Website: lowes
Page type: billing-address
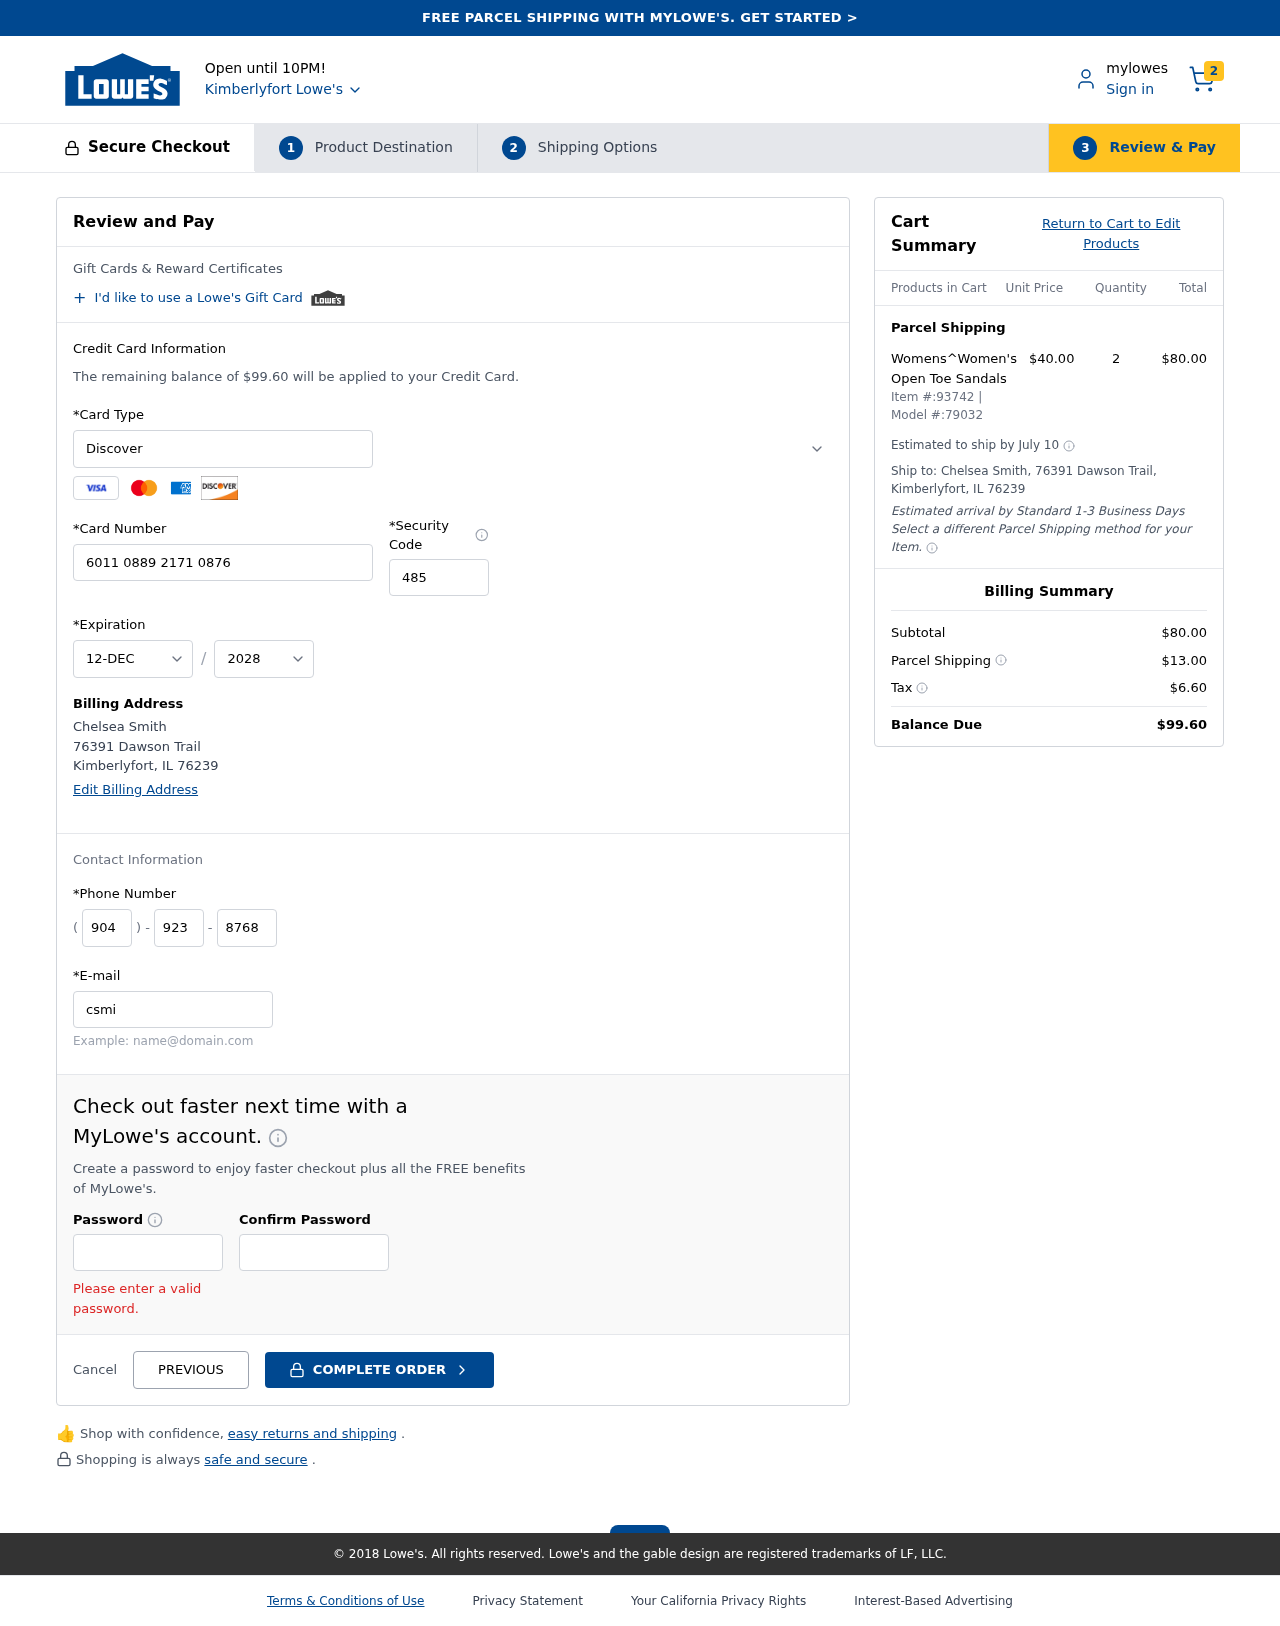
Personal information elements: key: PII_CARD_CVV
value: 485
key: PII_CARD_EXPIRY_MONTH
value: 12
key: PII_CARD_EXPIRY_YEAR
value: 28
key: PII_CARD_NUMBER
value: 6011 0889 2171 0876
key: PII_CARD_TYPE
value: Discover
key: PII_CITY
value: Kimberlyfort
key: PII_CITY_STATE_ZIP
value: Kimberlyfort, IL 76239
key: PII_EMAIL
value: csmith@gmail.com
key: PII_FULLNAME
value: Chelsea Smith
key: PII_PHONE_AREA
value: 904
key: PII_PHONE_PREFIX
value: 923
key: PII_PHONE_SUFFIX
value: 8768
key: PII_STREET
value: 76391 Dawson Trail
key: PII_FULLNAME2
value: Chelsea Smith
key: PII_STATE_ABBR
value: IL
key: PII_POSTCODE
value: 76239
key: PII_POSTCODE_FULL
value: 76239
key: PII_CITY_STATE
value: Kimberlyfort, IL
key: PII_POSTCODE_NUMERIC
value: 76239
Product elements: key: PRODUCT1_NAME
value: Womens^Women's Open Toe Sandals
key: PRODUCT1_PRICE
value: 40
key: PRODUCT1_QUANTITY
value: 2
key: PRODUCT_ITEM_NUMBER
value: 93742
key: PRODUCT_MODEL_NUMBER
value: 79032
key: PRODUCT1_LINE_TOTAL
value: $80.00
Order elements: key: ORDER_NUM_ITEMS
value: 2
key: ORDER_TOTAL
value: $99.60
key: ORDER_SHIPPING_DATE
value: July 10
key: ORDER_SUBTOTAL
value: $80.00
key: ORDER_SHIPPING_COST
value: $13.00
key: ORDER_TAX
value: $6.60